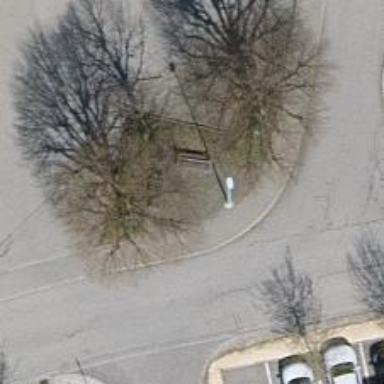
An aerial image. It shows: Brown bench in the vicinity.